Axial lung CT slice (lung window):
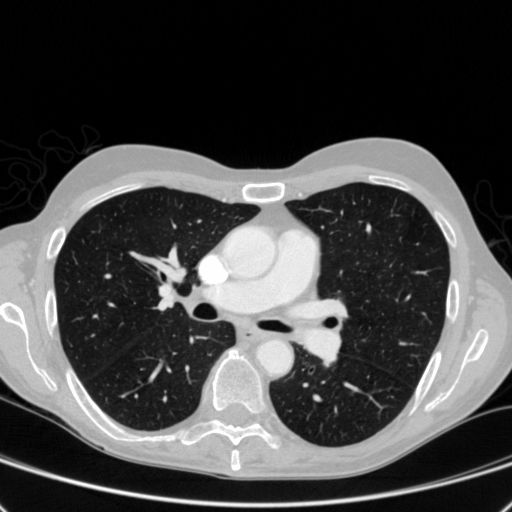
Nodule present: no